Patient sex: F
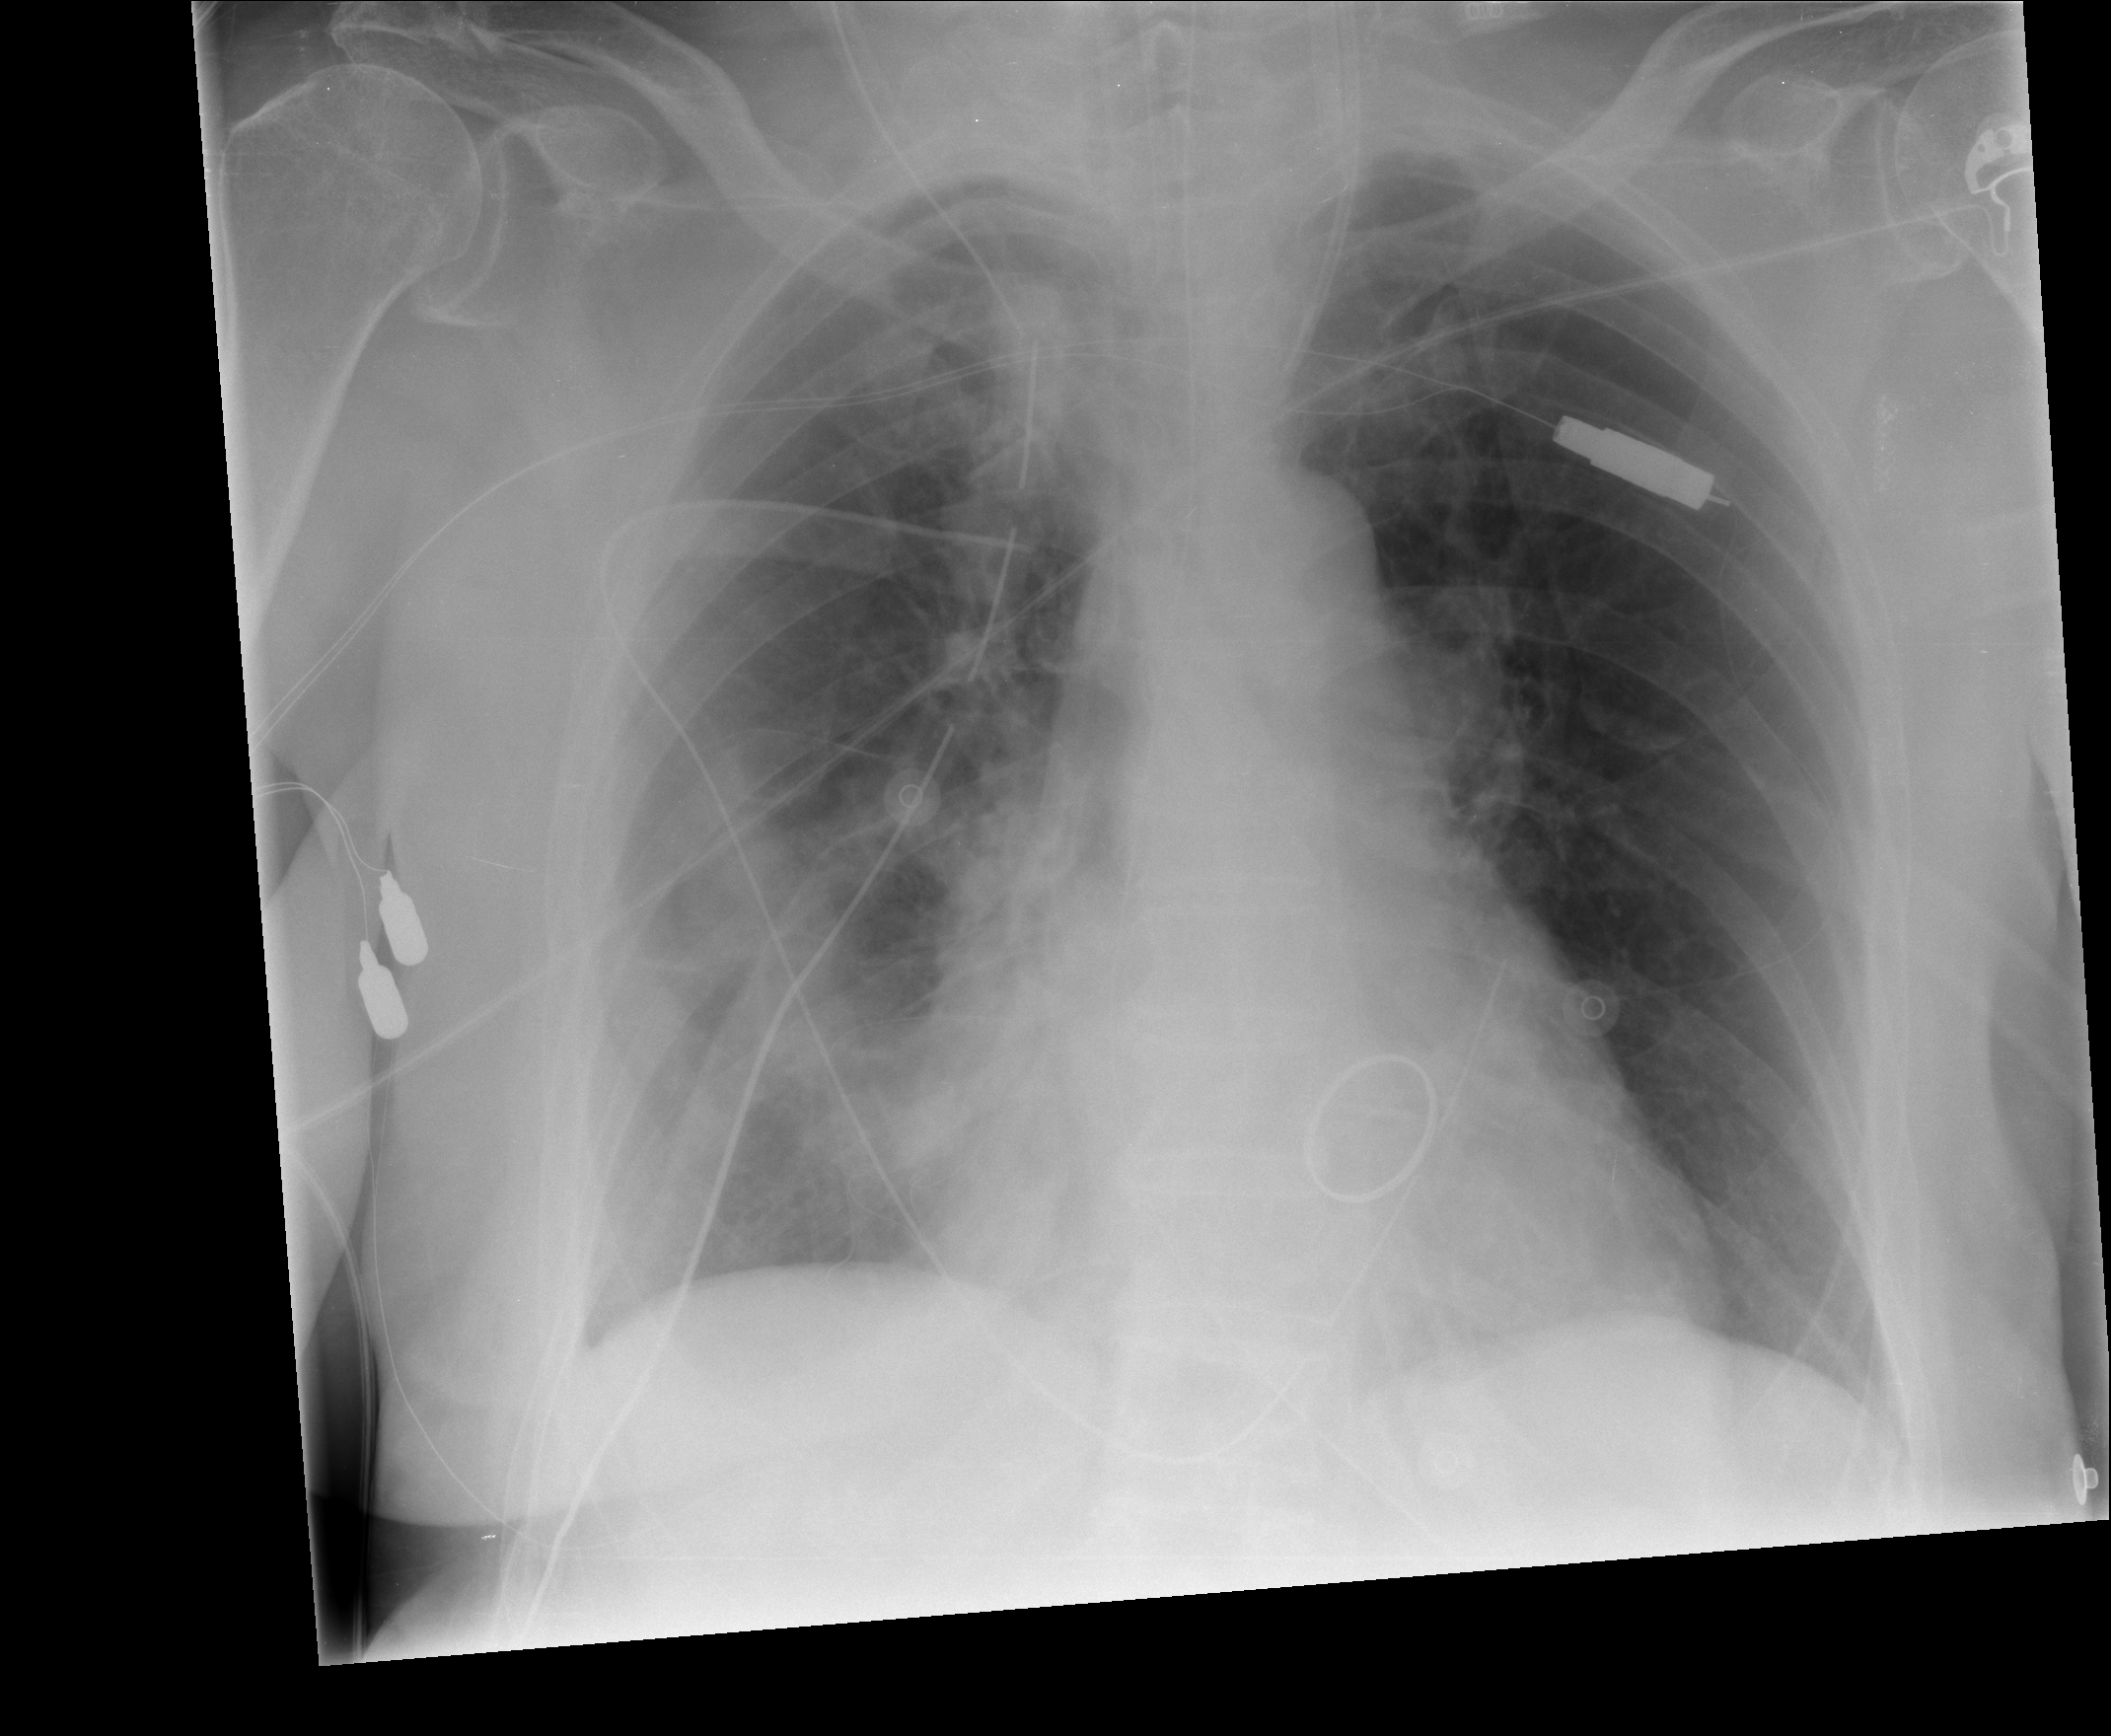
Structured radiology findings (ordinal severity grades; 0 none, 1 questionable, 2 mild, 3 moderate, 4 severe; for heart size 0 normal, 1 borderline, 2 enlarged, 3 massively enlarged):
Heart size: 2
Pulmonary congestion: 2
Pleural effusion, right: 0
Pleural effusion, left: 0
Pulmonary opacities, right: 0
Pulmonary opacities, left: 0
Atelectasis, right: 0
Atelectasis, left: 0